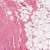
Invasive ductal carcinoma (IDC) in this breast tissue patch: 0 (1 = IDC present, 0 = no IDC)